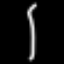
Label: fork